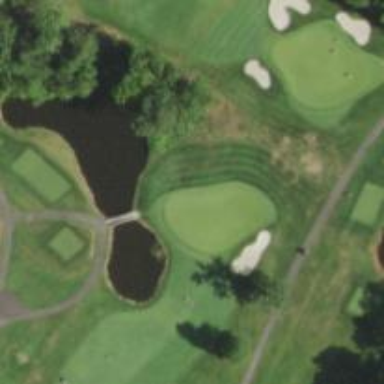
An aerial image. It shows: Water hazard on golf course.